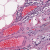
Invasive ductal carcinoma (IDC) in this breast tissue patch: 0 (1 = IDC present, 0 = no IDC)